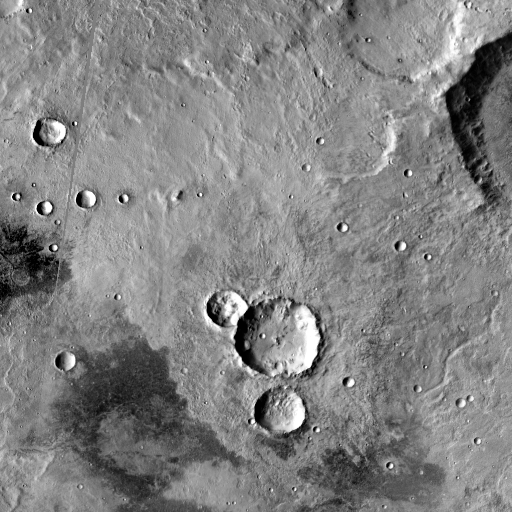
Crater classes present: Background, Other, Layered, Buried, Secondary